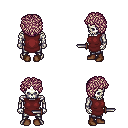
a pixel art fantasy rpg character, male body template, skeleton, maroon tunic, metal pants, white blonde curly afro hairstyle, brown shoes, dagger, four views (front, back, left, right), 2x2 character sprite sheet, small pixel art, hard edges, no anti-aliasing